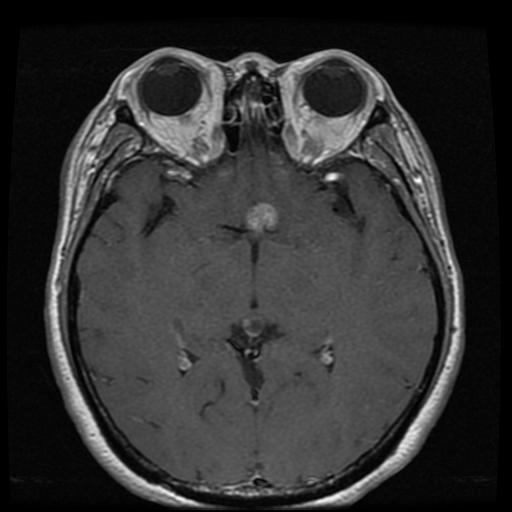
Label: pituitary